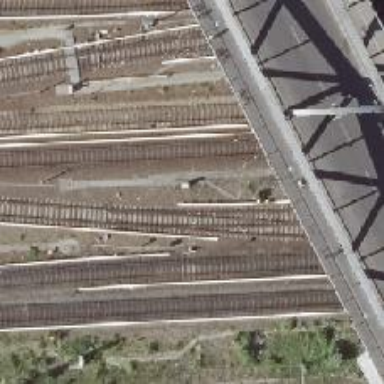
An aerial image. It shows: Railway signal.